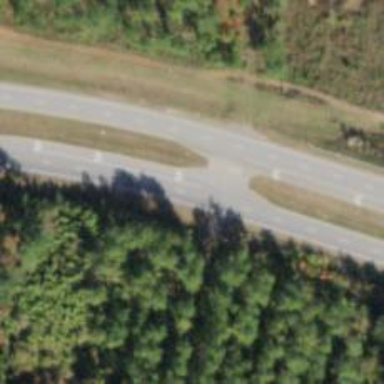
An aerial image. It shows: This image shows trunk highway that functions as expressway.